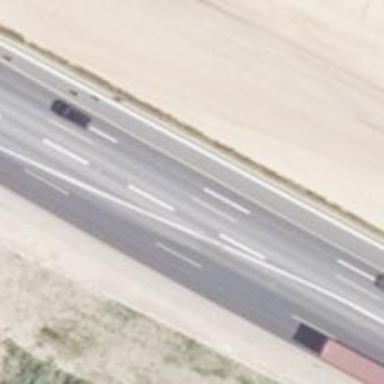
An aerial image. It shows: Asphalt motorway.